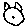
Label: cat